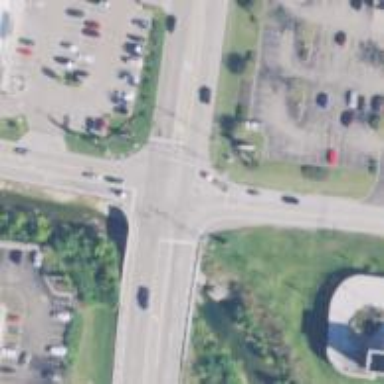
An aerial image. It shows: Marked road crossing.